Question: I want to make circular image like this one

Here is the code, help please,
I have tried the following code, but it's not working fine for me.
Thank you
code:
.....
'''
private Bitmap decodeFile(File f){
try {
//decode image size
BitmapFactory.Options o = new BitmapFactory.Options();
o.inJustDecodeBounds = true;
BitmapFactory.decodeStream(new FileInputStream(f),null,o);
//Find the correct scale value. It should be the power of 2.
final int REQUIRED_SIZE=80;
int width_tmp=o.outWidth, height_tmp=o.outHeight;
int scale=1;
while(true){
if(width_tmp/2<REQUIRED_SIZE || height_tmp/2<REQUIRED_SIZE)
break;
width_tmp/=2;
height_tmp/=2;
scale*=2;
}
//decode with inSampleSize
BitmapFactory.Options o2 = new BitmapFactory.Options();
o2.inSampleSize=scale;
return BitmapFactory.decodeStream(new FileInputStream(f), null, o2);
} catch (FileNotFoundException e) {}
return null;
}
'''
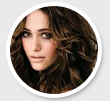
Answer: Simple and easy... you should use this method to make image circle shape,
'''
public static Bitmap circleShape(Bitmap preview_bitmap) {
Bitmap circleBitmap = Bitmap.createBitmap(preview_bitmap.getWidth(),
preview_bitmap.getHeight(), Bitmap.Config.ARGB_8888);
BitmapShader shader = new BitmapShader(preview_bitmap, TileMode.CLAMP,
TileMode.CLAMP);
Paint paint = new Paint();
paint.setShader(shader);
Canvas c = new Canvas(circleBitmap);
c.drawCircle(
preview_bitmap.getWidth() / 2,
preview_bitmap.getHeight() / 2,
Math.min(preview_bitmap.getWidth() / 2,
preview_bitmap.getHeight() / 2), paint);
return circleBitmap;
}
'''
Whenever you need to make circle bitmap then use
'''
Bitmap uImage = circleShape(uImage);
ivAddPhoto.setImageBitmap(uImage);
'''